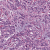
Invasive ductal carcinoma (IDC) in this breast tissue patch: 1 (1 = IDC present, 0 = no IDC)